Question: I'm having a tough time figuring out why my function 'buildList-aux' does not return the correct contents of the list 'Z'.
When I run debug mode, and pause on the if statement above return 'Z', I can see that the value in 'racket' is correct and as expected, however the actual contents that gets returned and printed have some sort of error (overflow? or something) and prints '(shared ((-1- (list 'abc))) (list -1- -1-))'.
I'm running DrRacket 6.11, Advanced Student language.
'''
(define buildList-aux
(lambda (E Z count)
(if (<= count 0)
Z
(if (not (list? E))
(buildList-aux E (append (list E) Z) (- count 1))
(buildList-aux E (cons E Z) (- count 1))))))
(define buildList
(lambda (N E)
(buildList-aux E '() N)))
(buildList 5 '())
(buildList 3 'A)
(buildList 2 '(abc))
(buildList 3 '(A))
'''
Expected Output:
'''
(list '() '() '() '() '())
(list 'A 'A 'A)
(list (list 'abc) (list 'abc))
(list (list 'A) (list 'A) (list 'A))
'''
Actual Output:
'''
(list '() '() '() '() '())
(list 'A 'A 'A)
(shared ((-1- (list 'abc))) (list -1- -1-))
(shared ((-1- (list 'A))) (list -1- -1- -1-))
'''

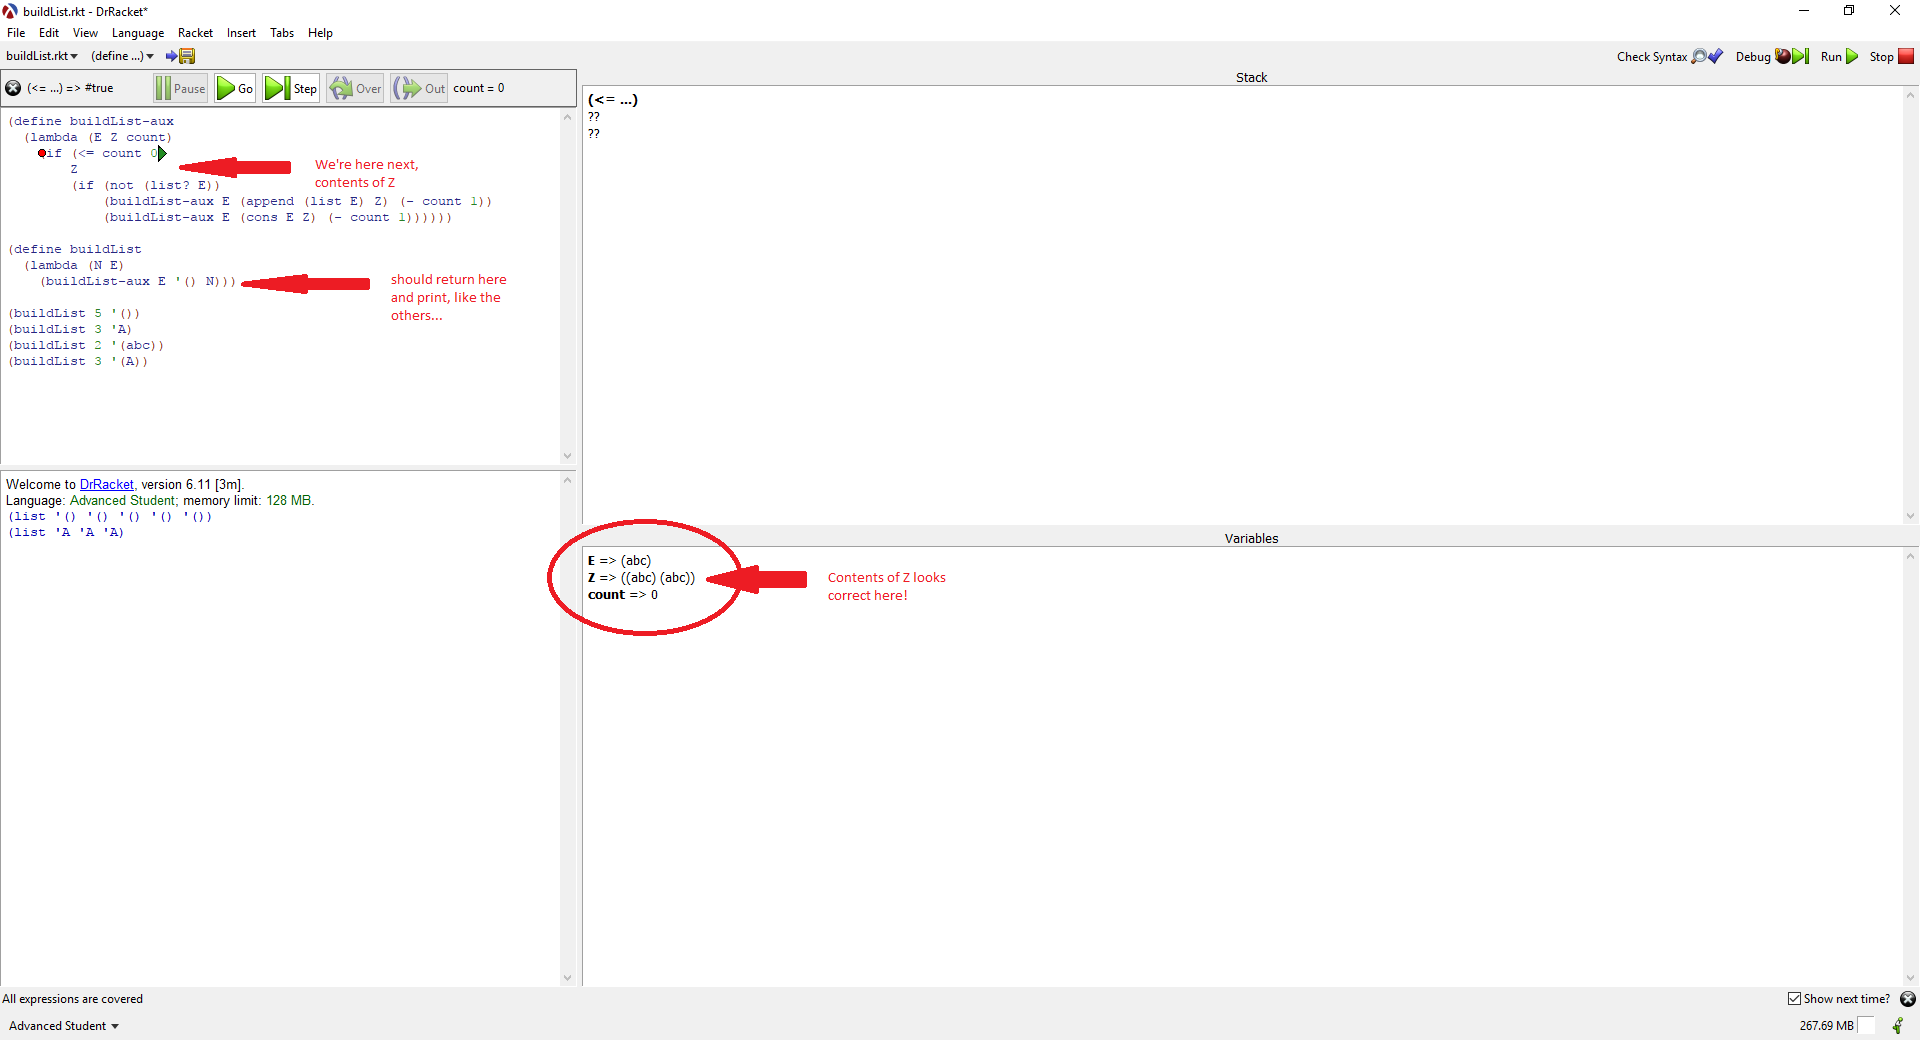
Answer: Your code is correct, it's just the way a list gets displayed in "Advanced Student". To see the correct output, do as @JohnClements suggests and go to "Language Details", and uncheck "Show Sharing in Values" box. Alternatively, switch to "Detect language from source" and specify '#lang racket' at the top of the file. Either way, the output will be as expected:
'''
'(() () () () ())
'(A A A)
'((abc) (abc))
'((A) (A) (A))
'''
But let's take a look at that weird output:
'''
(shared ((-1- (list 'abc))) (list -1- -1-))
'''
The above is stating that the result is:
'''
(list -1- -1-)
'''
Think of the '-1-' as a "variable" representing shared data, with a value of '(list 'abc)'. If we substitute the "variable" with its value we get the more familiar:
'''
(list (list 'abc) (list 'abc))
'''